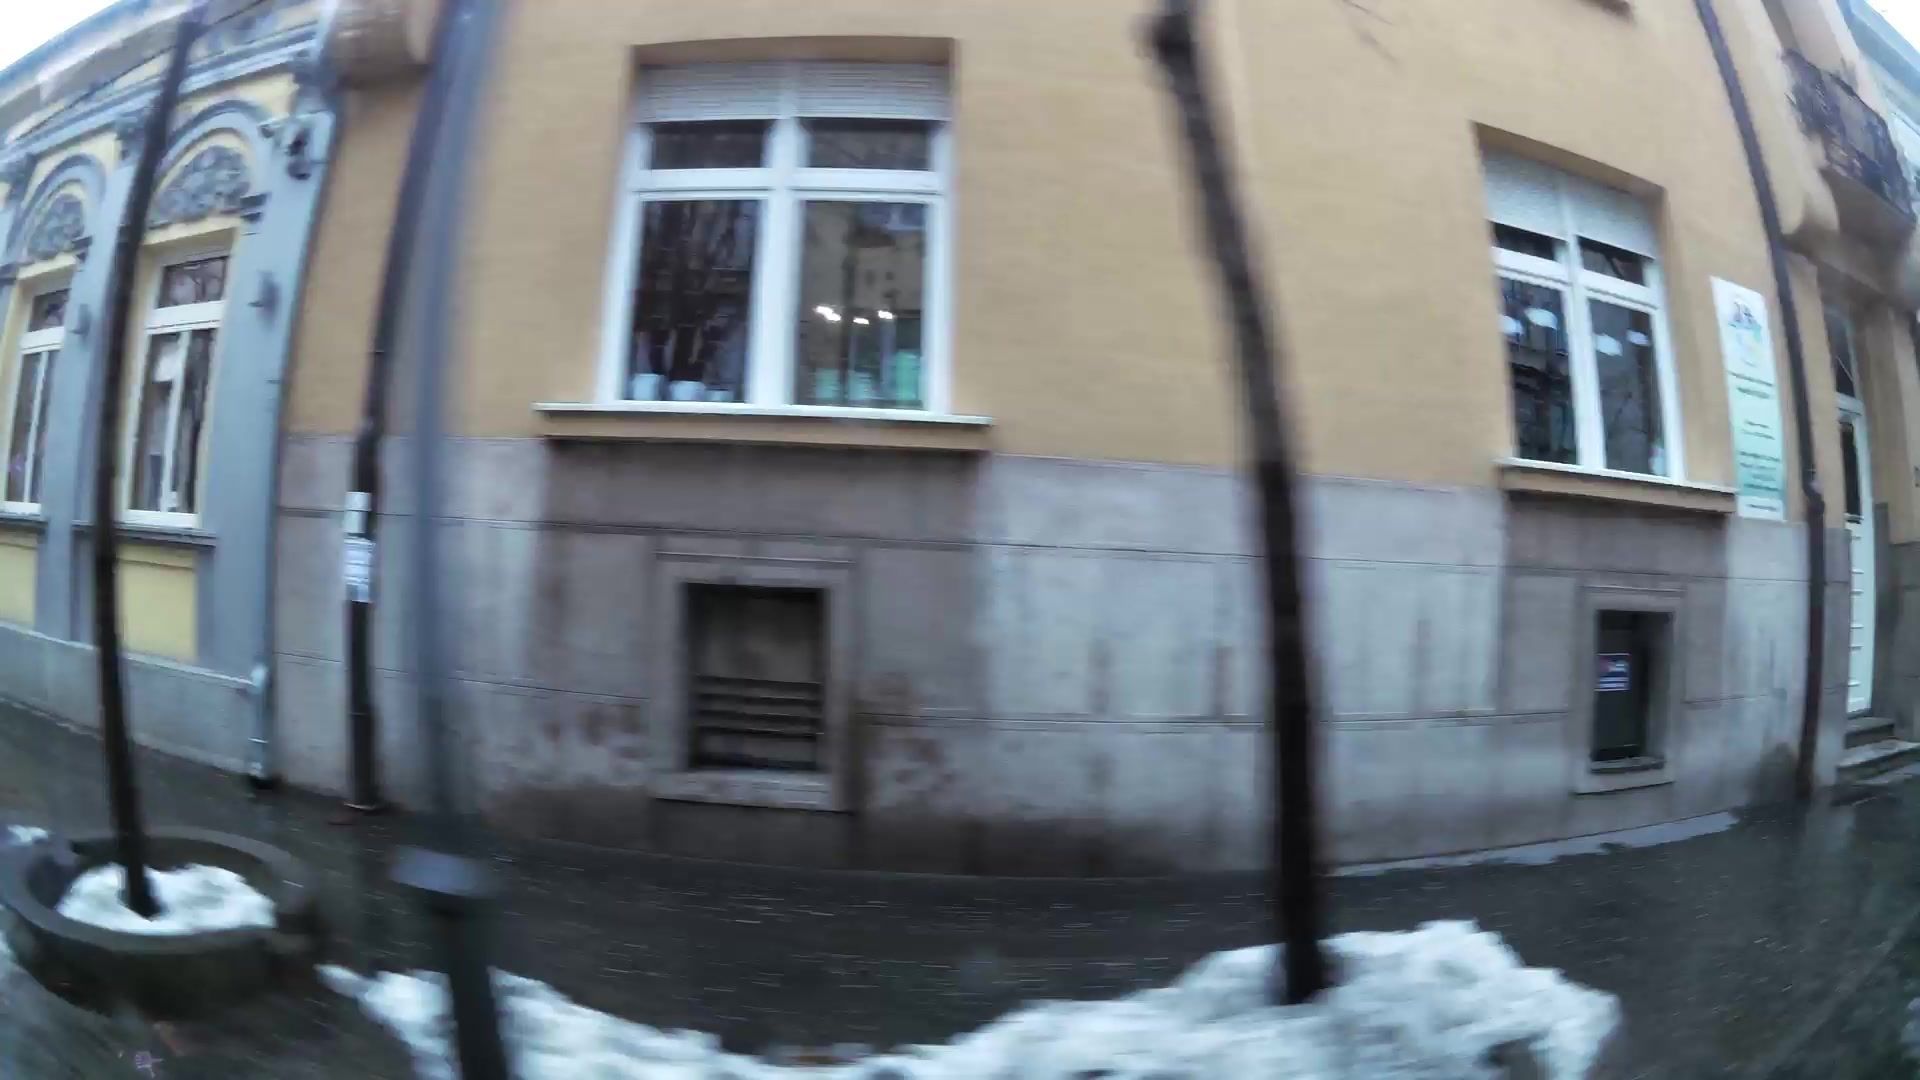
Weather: snowy
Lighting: day
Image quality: slightly poor
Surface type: railway
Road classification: residential
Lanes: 1
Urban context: urban centre
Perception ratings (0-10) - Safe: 3.63, Lively: 6.56, Beautiful: 3.65, Boring: 2.87, Depressing: 2.71, Wealthy: 7.76